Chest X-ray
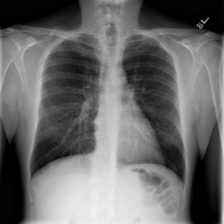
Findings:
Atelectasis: negative
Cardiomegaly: negative
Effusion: negative
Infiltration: negative
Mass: negative
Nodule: negative
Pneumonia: negative
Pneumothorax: negative
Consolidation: negative
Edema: negative
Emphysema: negative
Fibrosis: negative
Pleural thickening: negative
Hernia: negative